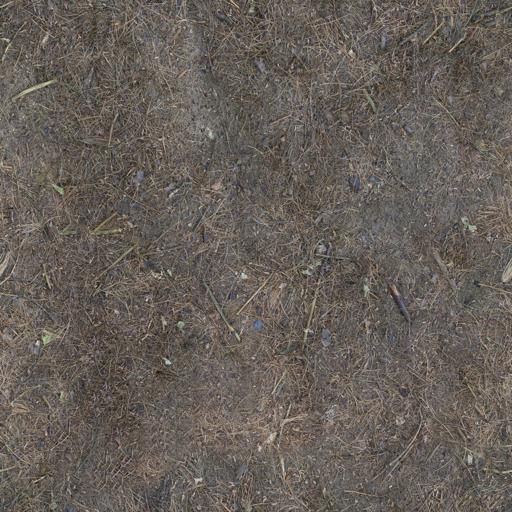
Tags: dirt dirty forest ground mud sticks